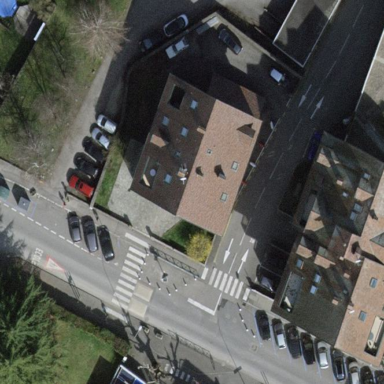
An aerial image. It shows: Gabled-roof building with apartments. The roof is covered with roof tiles.